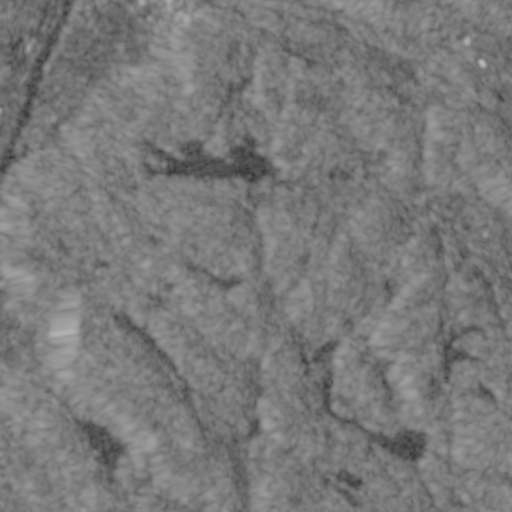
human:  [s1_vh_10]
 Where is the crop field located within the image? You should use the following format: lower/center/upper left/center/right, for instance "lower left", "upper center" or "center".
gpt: The crop field is located in the upper right of the image.
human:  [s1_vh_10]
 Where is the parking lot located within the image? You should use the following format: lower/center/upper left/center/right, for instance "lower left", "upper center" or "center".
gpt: The parking lot is located in the upper left of the image.
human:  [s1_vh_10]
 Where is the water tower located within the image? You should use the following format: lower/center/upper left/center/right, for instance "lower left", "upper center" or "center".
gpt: The water tower is located in the upper center of the image.
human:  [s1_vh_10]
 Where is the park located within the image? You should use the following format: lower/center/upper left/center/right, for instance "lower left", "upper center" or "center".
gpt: There is no park in the image.

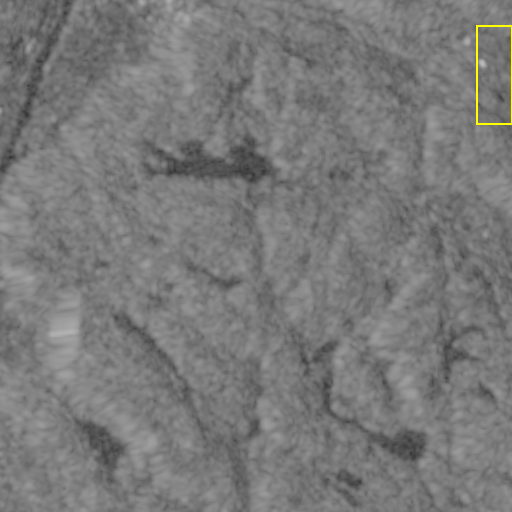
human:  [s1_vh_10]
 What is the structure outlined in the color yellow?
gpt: The structure outlined in yellow is a crop field.
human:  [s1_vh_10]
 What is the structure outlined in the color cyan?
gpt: There is no cyan outline.